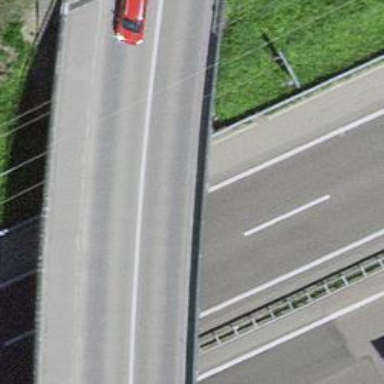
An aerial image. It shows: Tertiary road on asphalt surface on bridge.